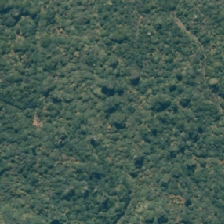
Land cover: indigenous_forest